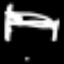
Label: bed